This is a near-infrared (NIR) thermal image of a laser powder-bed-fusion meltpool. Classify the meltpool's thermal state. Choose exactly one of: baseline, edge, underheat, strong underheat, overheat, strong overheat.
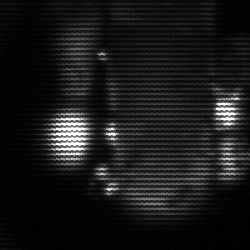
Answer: strong underheat